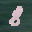
Label: 8